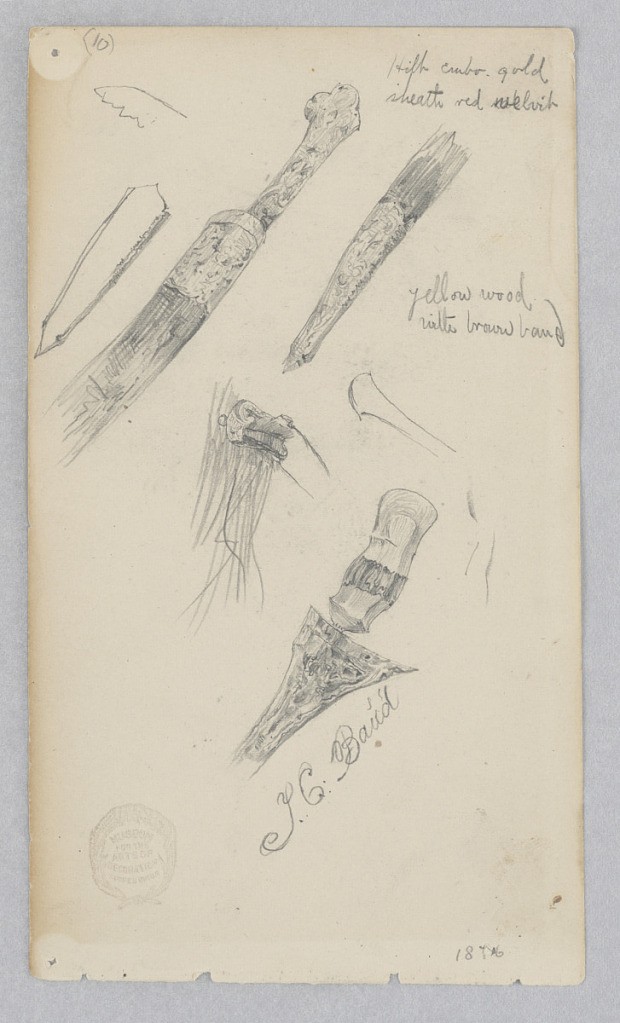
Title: Daggers
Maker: Robert Frederick Blum, American, 1857–1903
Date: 1876
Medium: Graphite on wove paper
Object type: Drawing
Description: Six sketches of daggers. Details of handles, tips of the blades, and guard of sheaths.